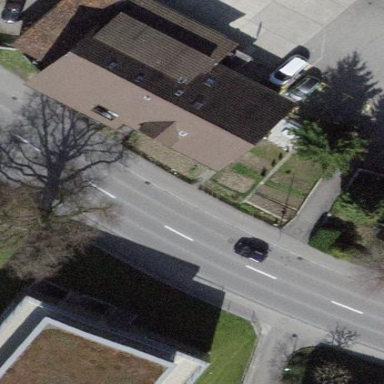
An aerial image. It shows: Residential building.